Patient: sex F, age 51
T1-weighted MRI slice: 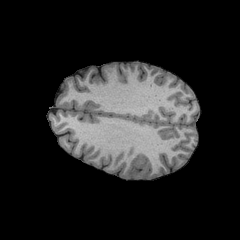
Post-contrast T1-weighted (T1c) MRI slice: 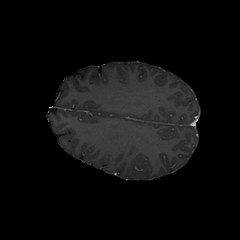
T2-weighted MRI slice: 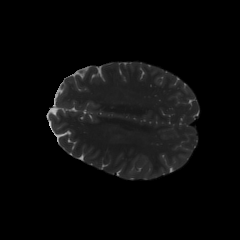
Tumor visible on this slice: no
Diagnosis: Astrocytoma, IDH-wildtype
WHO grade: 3